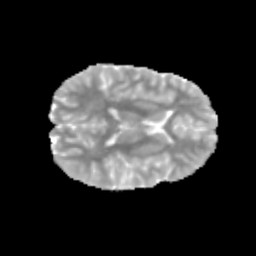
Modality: MD
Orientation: axial
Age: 10
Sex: female
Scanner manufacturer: siemens
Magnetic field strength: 3 T
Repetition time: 3.8 s
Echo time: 0.07 s